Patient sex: M
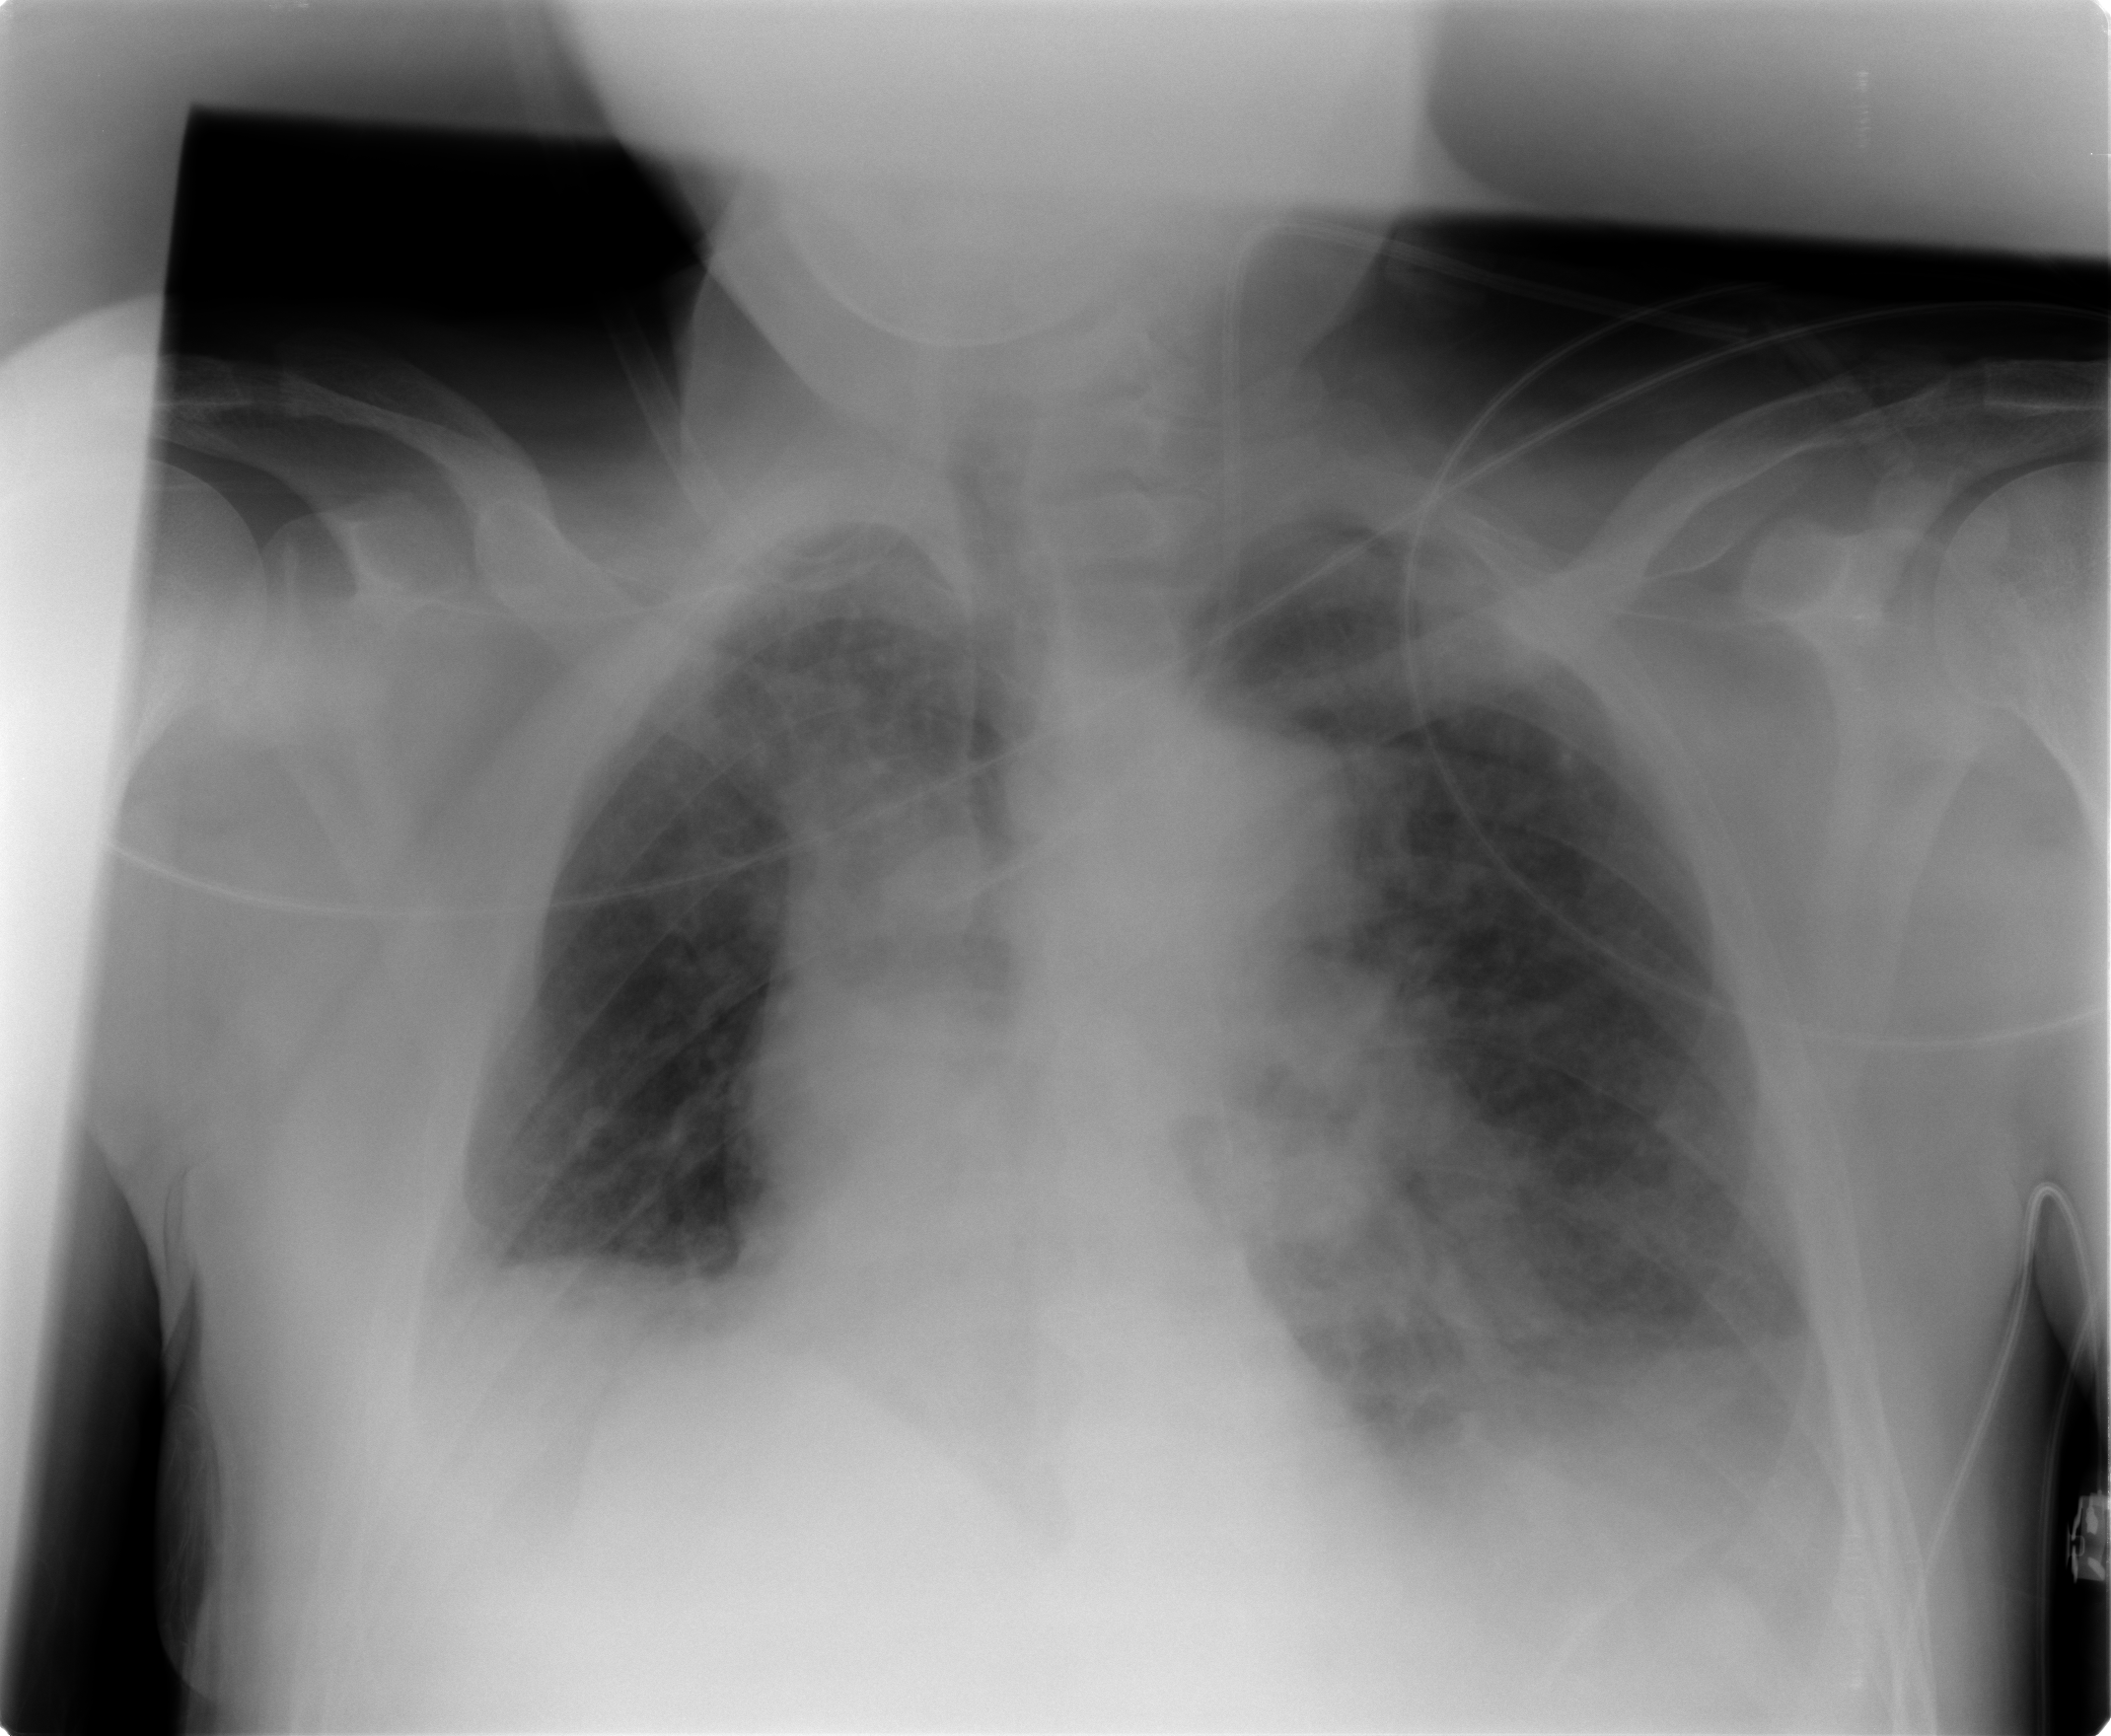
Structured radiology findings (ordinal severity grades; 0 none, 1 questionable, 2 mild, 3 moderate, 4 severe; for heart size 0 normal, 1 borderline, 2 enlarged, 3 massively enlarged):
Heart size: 1
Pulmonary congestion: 2
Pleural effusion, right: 2
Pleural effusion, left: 2
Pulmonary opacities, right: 0
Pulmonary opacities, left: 1
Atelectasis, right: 0
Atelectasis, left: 0